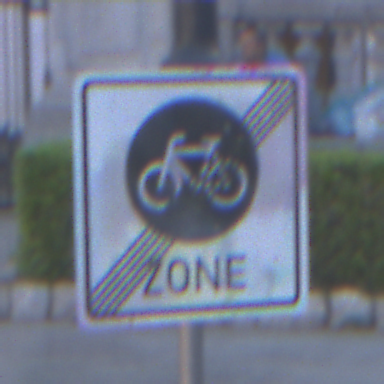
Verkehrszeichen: EndeFahrradzone
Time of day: SunriseSunset
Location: Outdoor (Urban)
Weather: PartlyCloudy
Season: NotSpecified
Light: Natural